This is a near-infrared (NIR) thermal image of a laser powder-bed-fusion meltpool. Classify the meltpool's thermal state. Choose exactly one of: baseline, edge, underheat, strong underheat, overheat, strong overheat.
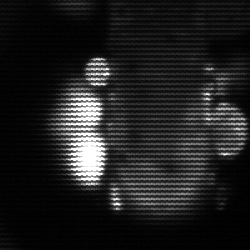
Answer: strong underheat